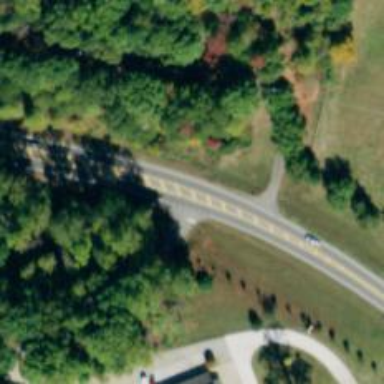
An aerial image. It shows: Asphalt road classified as trunk highway.